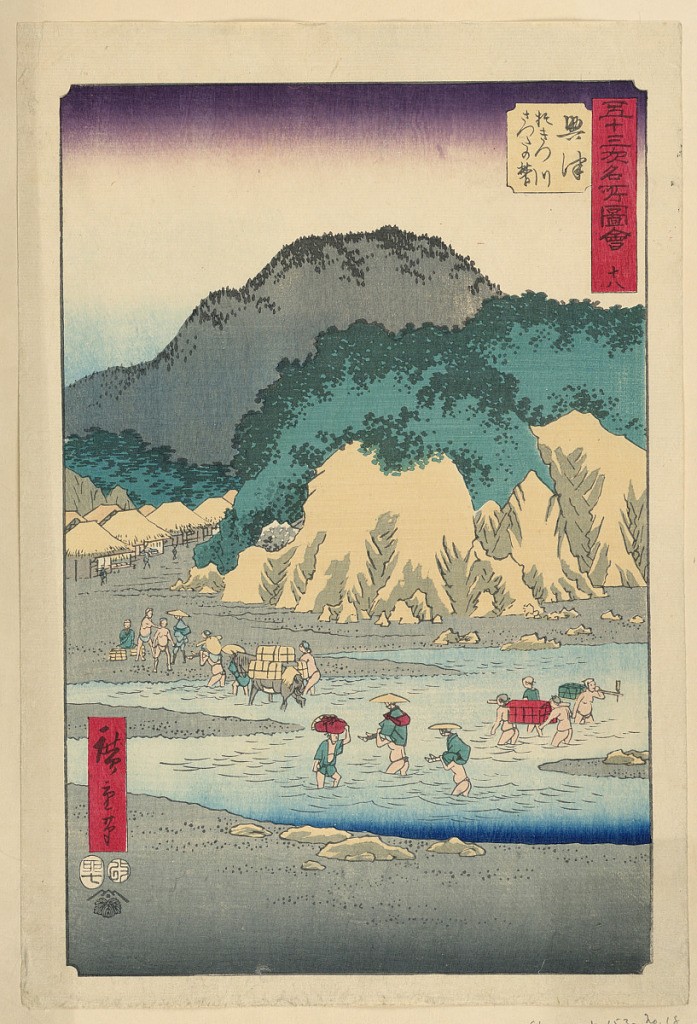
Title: Okitsu from the series 53 Stations of Tokaido
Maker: Ando Hiroshige, Japanese, 1797–1858
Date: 1855
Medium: Woodblock print in colored ink on paper
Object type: Print
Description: A dozen men are carrying cargo from a recently docked ship. Some men balance luggage on their heads while others pair up and balance the weight of larger containers between them. Rocky mountains segregated by colors give a sense of weight and prominence.